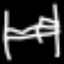
Label: bed